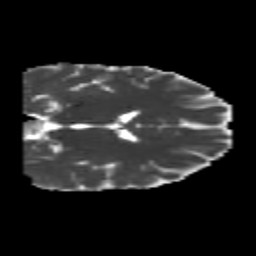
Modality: MD
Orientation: coronal
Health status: healthy
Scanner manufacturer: philips
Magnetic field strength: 3 T
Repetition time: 6.964 s
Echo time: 0.092 s